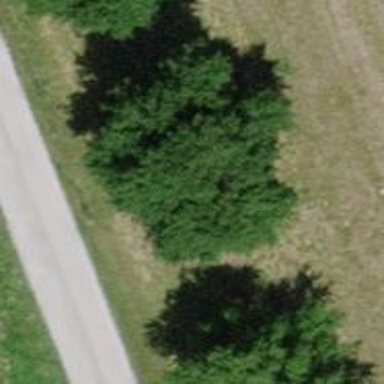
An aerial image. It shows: Deciduous tree with broadleaved leaves.